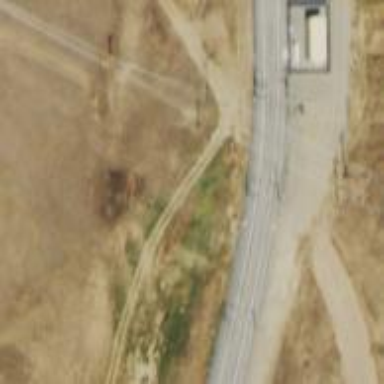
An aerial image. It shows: Power pole.